Question: I want to add the column ID_last to the table to the left below. The example table consists of two sequences of 6 and 8 rows. I need to deal with many sequences and unknown/infinite number of rows per sequence/loops per sequence. A sequence starts when ID is not in ID_new, and a sequence stops when ID_new is not in ID. I want to know the last ID_new of all IDs in a sequence (like in the table to the right).
How do I do this with SQL (oracle) ?
Help is much appreciated!

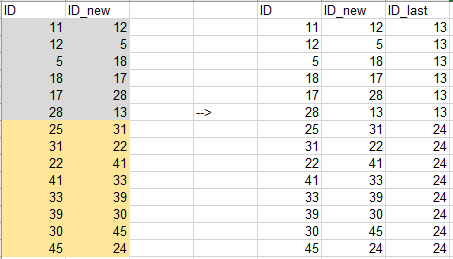
Answer: If you have Oracle 11gR2 or more recent, you could use a recursive query like this (assuming your table is called 'tbl'):
'''
with tbl2(id, id_new, id_last, lvl) as (
select id, id_new, id_new, 1
from tbl
union all
select tbl2.id, tbl2.id_new, tbl.id_new, tbl2.lvl+1
from tbl2
inner join tbl
on tbl.id = tbl2.id_last
)
select unique id, id_new,
first_value(id_last) over (partition by id, id_new order by lvl desc) id_last
from tbl2
'''
This does not deal with loops (I did not get a reply to my comment about that).